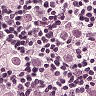
Metastatic tissue present: yes